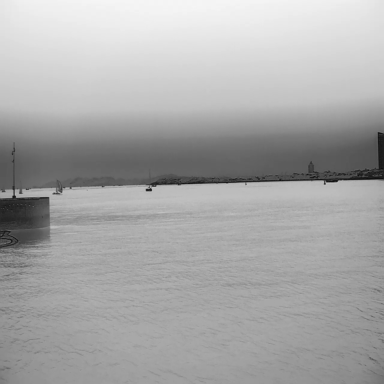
There are 12 objects shown in the infrared image, including a container_ship, six sailboats, and five canoes.